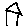
Label: house